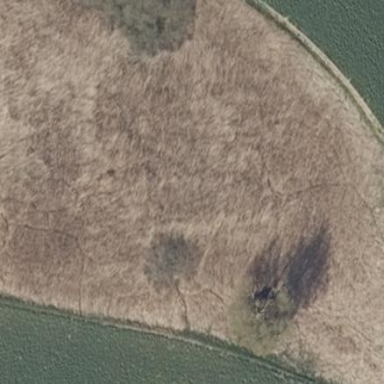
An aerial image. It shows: Patch of scrub vegetation.